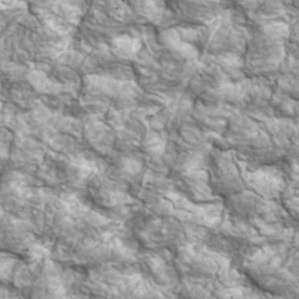
Label: non_frost